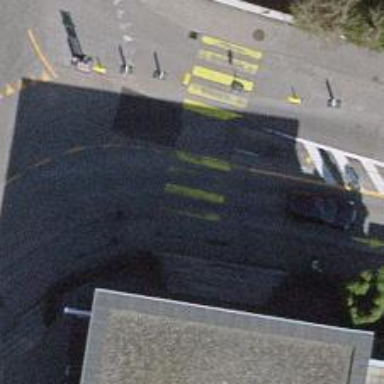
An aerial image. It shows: Uncontrolled zebra crossing on the road.